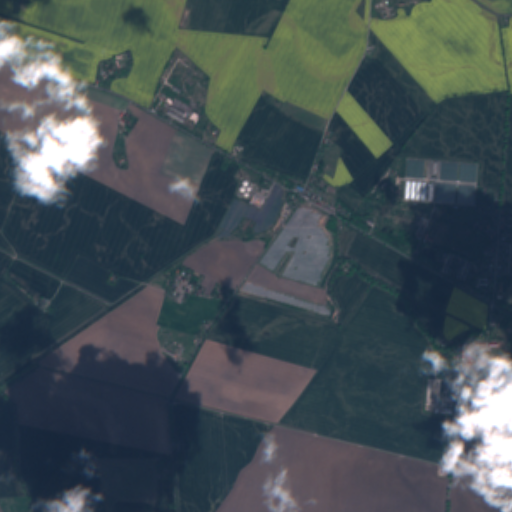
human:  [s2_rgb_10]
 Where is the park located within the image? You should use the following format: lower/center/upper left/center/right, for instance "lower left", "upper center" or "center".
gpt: The park is located in the center right of the image.
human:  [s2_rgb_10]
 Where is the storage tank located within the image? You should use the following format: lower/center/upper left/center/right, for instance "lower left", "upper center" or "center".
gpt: The storage tank is located in the center of the image.
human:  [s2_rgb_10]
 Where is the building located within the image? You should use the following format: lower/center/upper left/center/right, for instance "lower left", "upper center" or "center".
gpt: There is no building in the image.